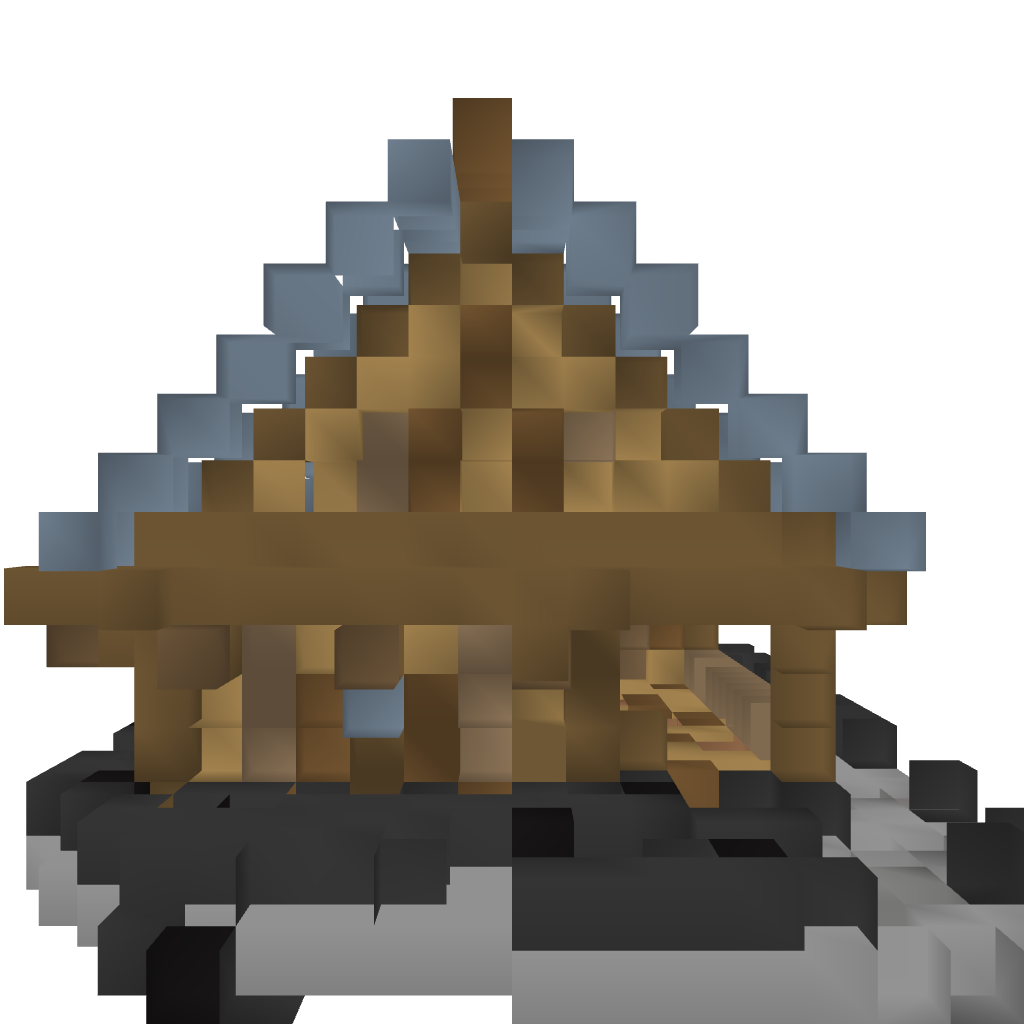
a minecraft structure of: rustic home